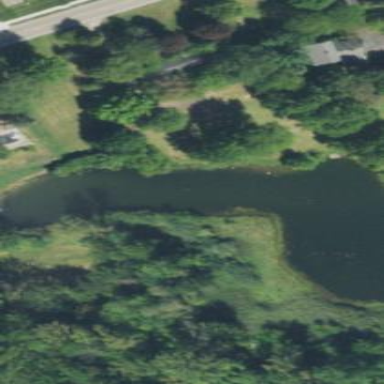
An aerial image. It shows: Pond with natural water.